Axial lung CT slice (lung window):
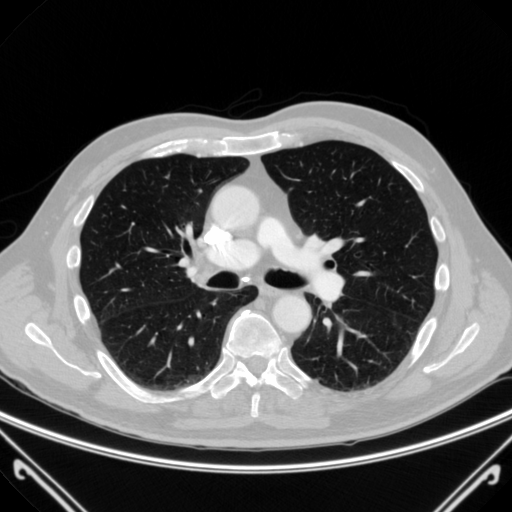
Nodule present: no